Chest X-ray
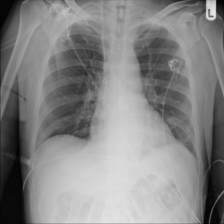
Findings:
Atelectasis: negative
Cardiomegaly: negative
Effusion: negative
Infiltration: negative
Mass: negative
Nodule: negative
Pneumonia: negative
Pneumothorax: negative
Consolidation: negative
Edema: negative
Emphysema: negative
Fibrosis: negative
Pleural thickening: negative
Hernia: negative